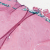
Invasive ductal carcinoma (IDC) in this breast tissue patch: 0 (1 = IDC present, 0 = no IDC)